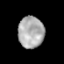
Tissue: prostate
Cell type: T cells
Senescence score: 0.3291
Nuclear area (px): 805
Mean DAPI intensity: 171.073